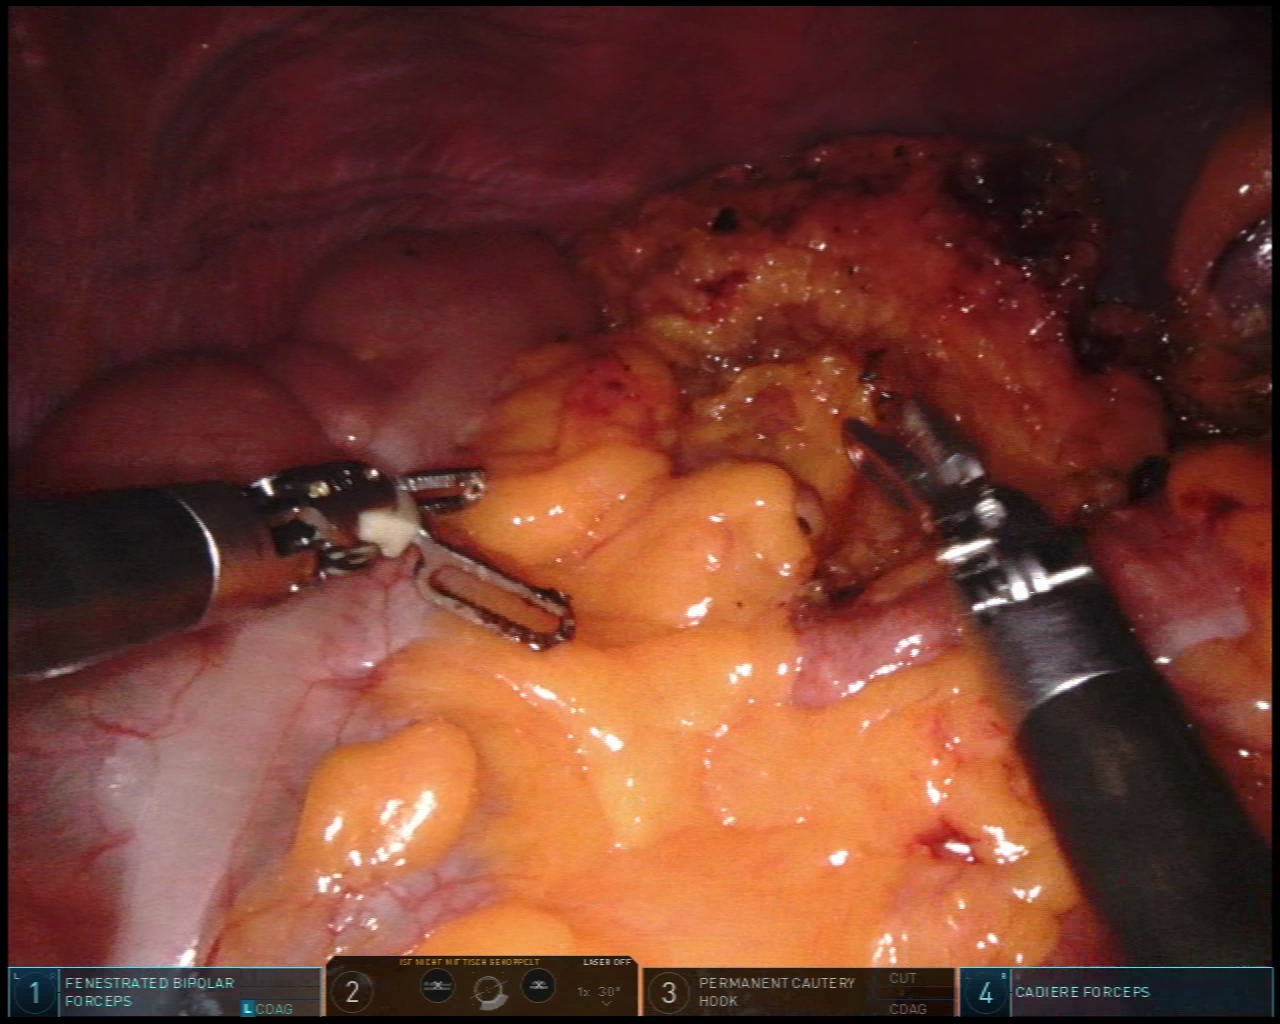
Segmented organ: colon
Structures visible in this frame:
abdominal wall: yes
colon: yes
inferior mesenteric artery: no
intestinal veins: no
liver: no
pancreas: no
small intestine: yes
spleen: yes
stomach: no
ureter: no
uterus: no
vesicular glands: no